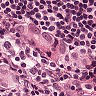
Metastatic tissue present: yes